Question: This creates a list of points and the sympy 'solve()' method should be returning the value of x. Instead it's returning yet another equation, and I'm not sure why. The 'ogrid()' and 'ravel()' are creating a list of points in the plot and this is on Matplotlib, if that makes a difference but I don't think it should. It should be finding root(s) of the equation. I'm not sure what I'm doing wrong here that causes it to not return a value, but instead returns another equation:
'''
from mpl_toolkits.axes_grid.axislines import SubplotZero
from pylab import *
import numpy as np
import matplotlib.pyplot as plt
from matplotlib.path import Path
import matplotlib.patches as patches
from matplotlib import rc
import random
from sympy.solvers import solve
from sympy import *
a = -2; b = 1
y, x = np.ogrid[-10:10:100j, -10:10:100j]
xlist = x.ravel(); ylist = y.ravel()
elliptic_curve = pow(y, 2) - pow(x, 3) - x * a - b
plt.contour(xlist, ylist, elliptic_curve, [0])
randmid = random.randint(30,70)
#y = ylist[randmid]; x = xlist[randmid]
xsym, ysym = symbols('x ylist[randmid]')
x_result = solve(pow(ysym, 2) - pow(xsym, 3) - xsym * a - b, xsym) # 11/5/13 needs to return a value
'''
I'm teaching myself Python so this is probably something a junior programmer can help me out with, but if a pro sees this and can spare a moment to help that'd be great.
EDIT:
Returns a value for y roughly 3.xx where there's not 3 possible x-values:

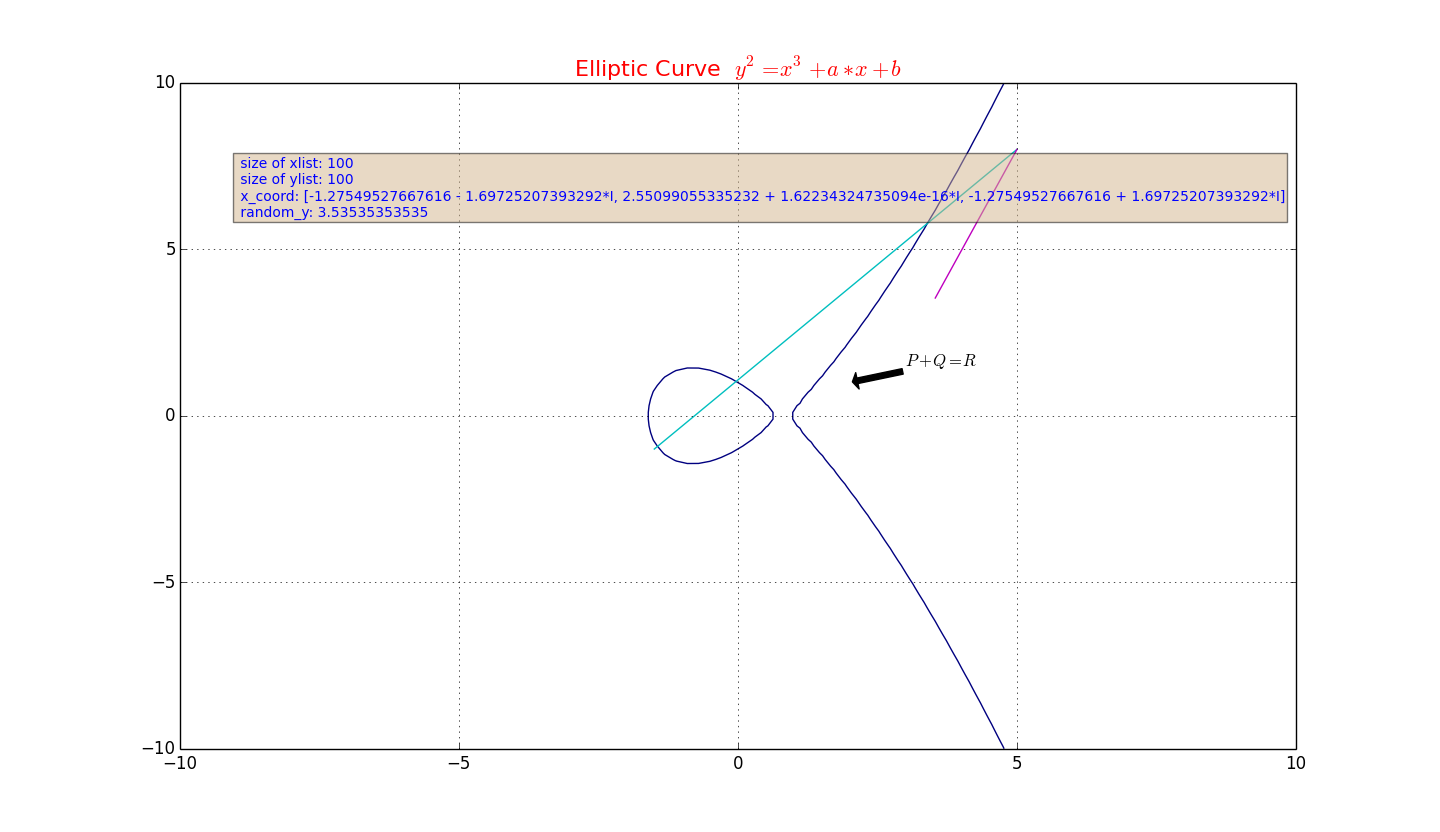
Answer: 'x_result' is a list of expressions, which is the solutions of your equation. It's not a list of value because 'ysym' is a symbol. If you want the numeric results, you need call 'subs()' and 'evalf()':
'''
[e.subs({ysym:ylist[randmid]}).evalf() for e in x_result]
'''
output:
'''
[0.0871073310916539 - 8.0e-17*I,
1.36864647418387 + 4.37e-17*I,
-1.45575380527552 + 3.63e-17*I]
'''